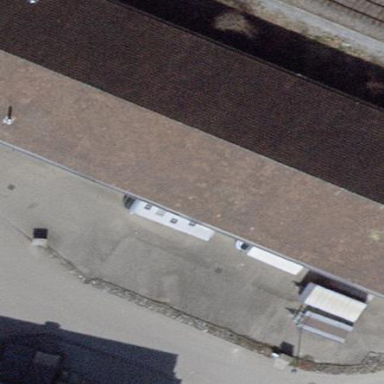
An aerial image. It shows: Commercial building.